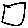
Label: square